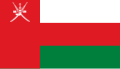
Flag of Oman